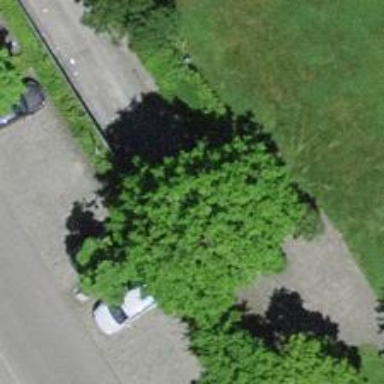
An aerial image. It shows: Parking entrance.